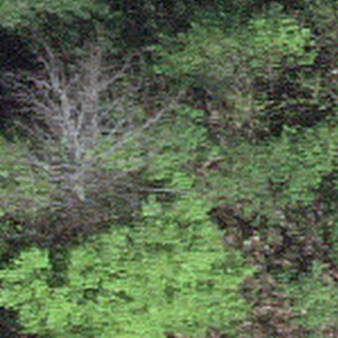
Label: other